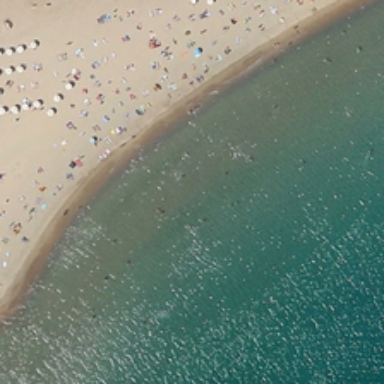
There are many people playing on the beach .